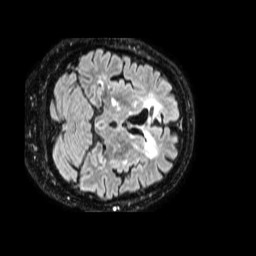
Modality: FLAIR
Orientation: axial
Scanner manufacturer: philips
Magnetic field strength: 1.5 T
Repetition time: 4.8 s
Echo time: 0.3512 s